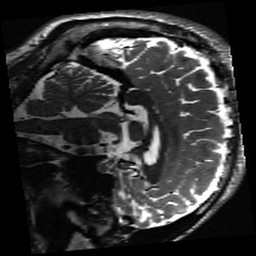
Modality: inplaneT2
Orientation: sagittal